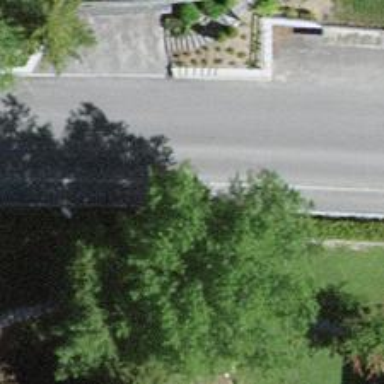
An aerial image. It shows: Sidewalk along the footway.